Aerial crown-view tile of a tropical tree (Barro Colorado Island, Panama), acquired 20250414:
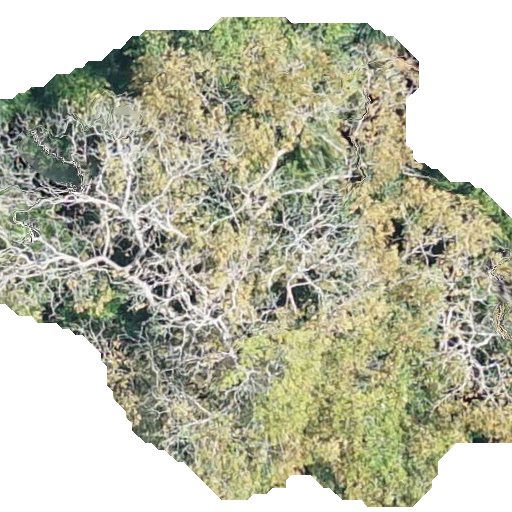
Species: Dipteryx oleifera
GBIF accepted scientific name: Dipteryx oleifera
Crown area: 308.048 m²